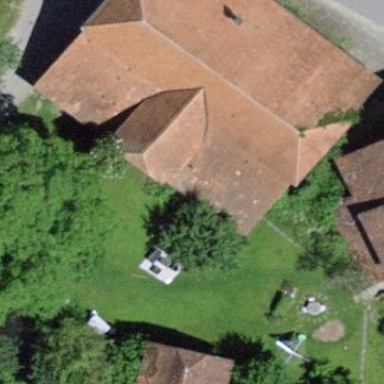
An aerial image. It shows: Building with half-hipped roof shape.